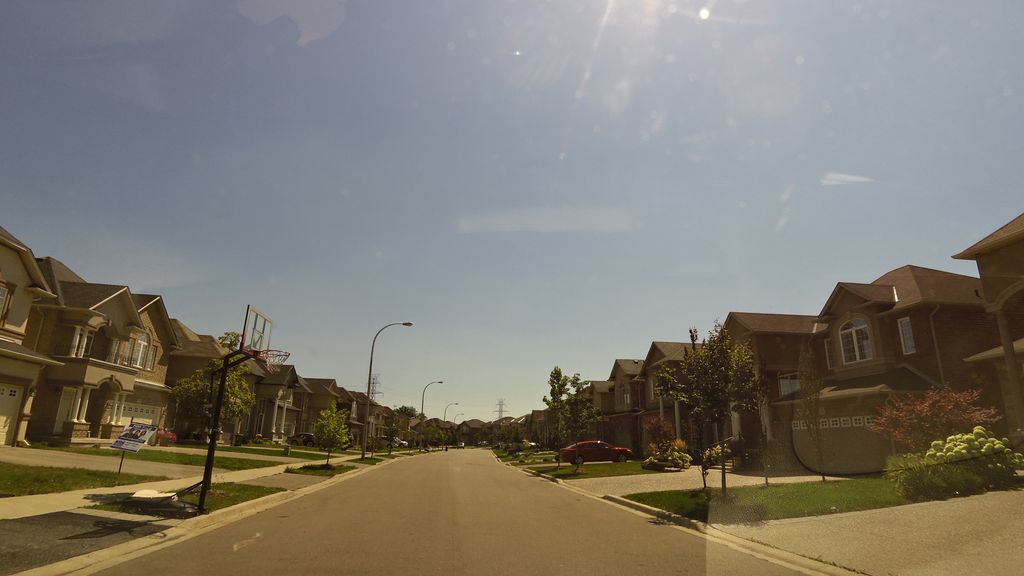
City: hamilton